Question: I figure I need to do some sort of data sorting/display it differently in order to plot the graph but I'm not sure how. I have tried transposing the data set but that doesn't seem to do the trick either.
This is my data after slicing and I need to plot W values as x axis vs the R values as y1, y2, y3, y4 and y5

'''
import pandas as pd
data = {'observations': [15, 28, 10, 6, 25],
'biomass': [94.67, 56.56, 81.33, 26.00, 65.78],
380: [0.013918, 0.012229, 0.013622, 0.015602, 0.011784],
390: [0.015578, 0.012762, 0.014548, 0.017856, 0.013304],
400: [0.016338, 0.014434, 0.014872, 0.019132, 0.014054]}
data1 = pd.DataFrame(data, index=[14, 17, 9, 5, 24])
data1.plot()
'''
<URL>
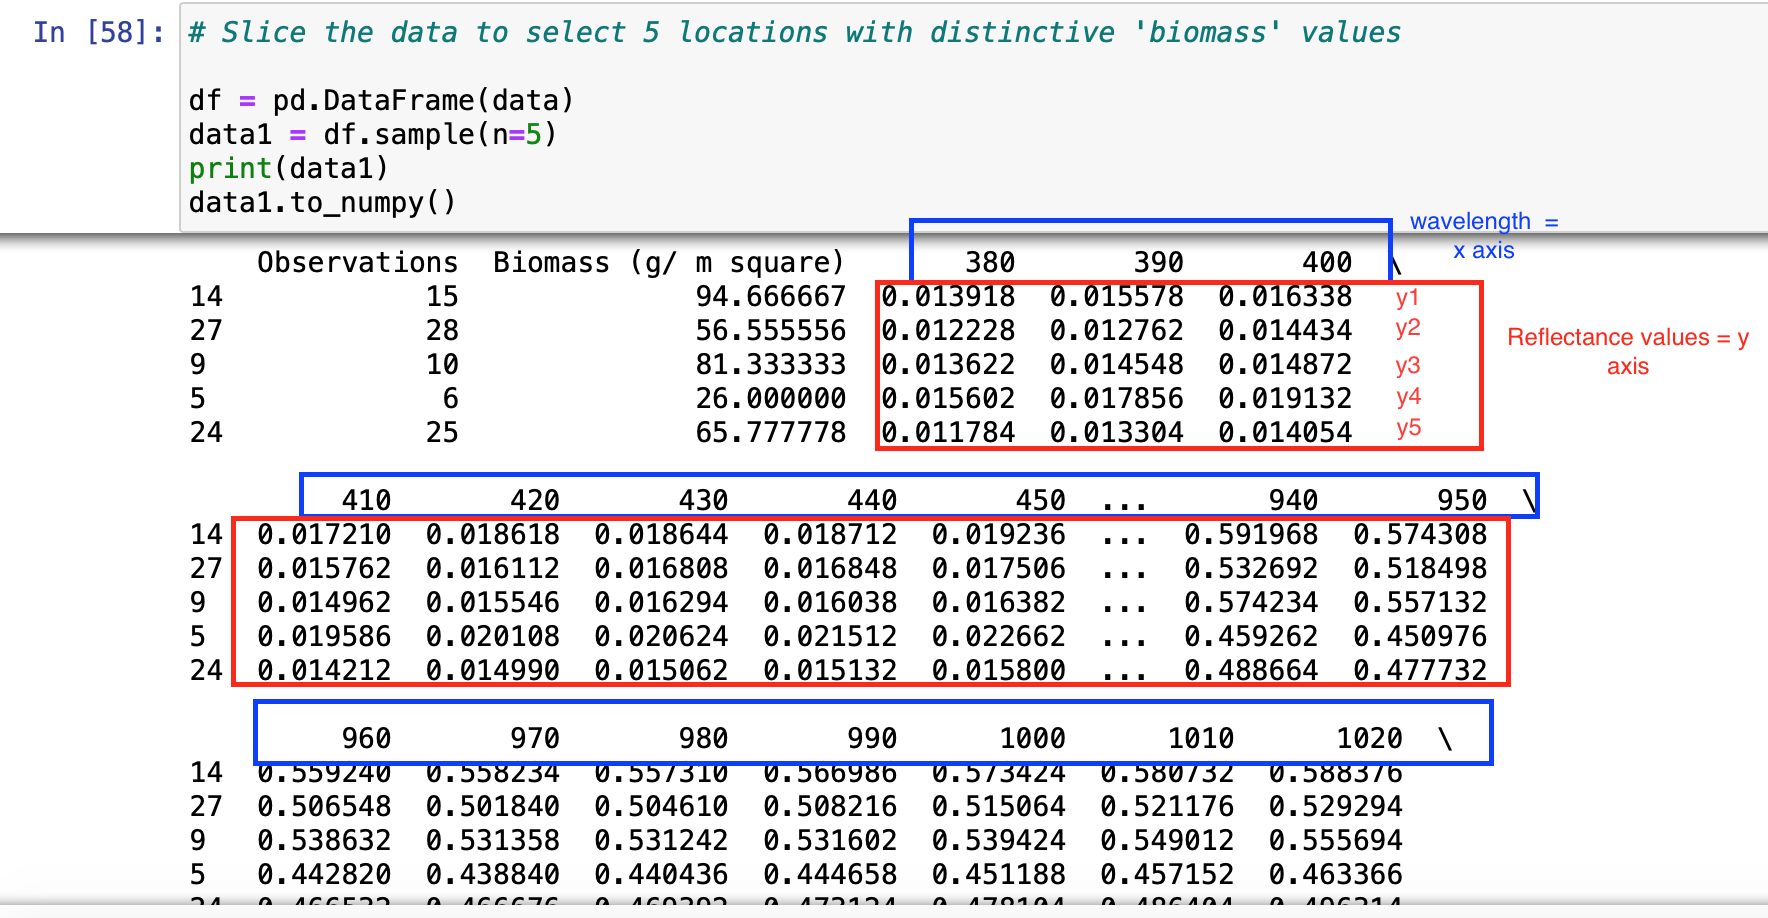
Answer: 1. After sampling the dataframe, change the index values to the desired format of y1 to yn+1
2. Select the desired columns with .iloc, which selects all the rows, and the columns from index 2, and then transpose the dataframe with .T The index will be the x-axis, and each column will be a line plot
3. Plot the dataframe with pandas.DataFrame.plot, which plots with matplotlib as the backend.
- 'python 3.8.11''pandas 1.3.3''matplotlib 3.4.3'
'''
import pandas as pd
# given the sample in the OP, relabel the index values
data1.index = [f'y{i}' for i in range(1, len(data1)+1)]
# display(data1)
observations biomass 380 390 400
y1 15 94.67 0.013918 0.015578 0.016338
y2 28 56.56 0.012229 0.012762 0.014434
y3 10 81.33 0.013622 0.014548 0.014872
y4 6 26.00 0.015602 0.017856 0.019132
y5 25 65.78 0.011784 0.013304 0.014054
# select data and transpose
data1 = data1.iloc[:, 2:].T
# display(data1) - Note the difference after selecting columns and transposing
y1 y2 y3 y4 y5
380 0.013918 0.012229 0.013622 0.015602 0.011784
390 0.015578 0.012762 0.014548 0.017856 0.013304
400 0.016338 0.014434 0.014872 0.019132 0.014054
# plot
ax = data1.plot(xlabel='Wavelength', ylabel='Reflectance', figsize=(10, 5), marker='.', xticks=data1.index.tolist())
ax.legend(title='Sample', bbox_to_anchor=(1, 1.02), loc='upper left')
'''
<URL>